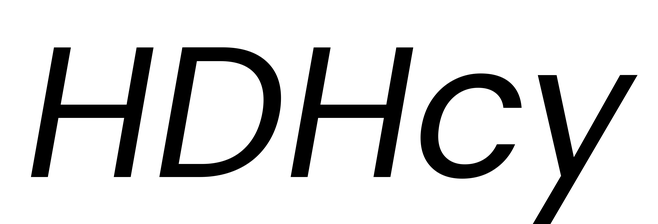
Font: Poppins-Italic